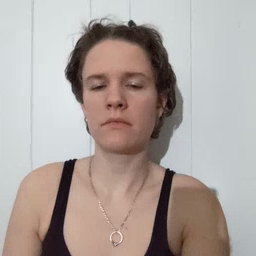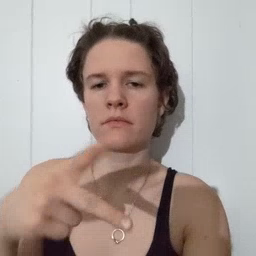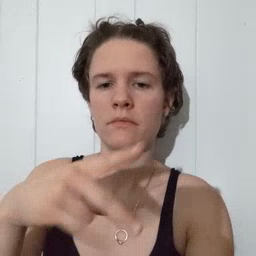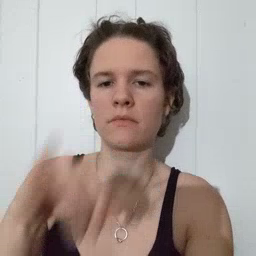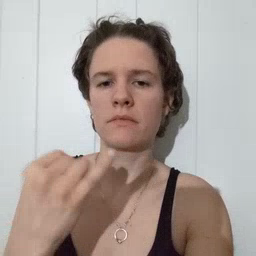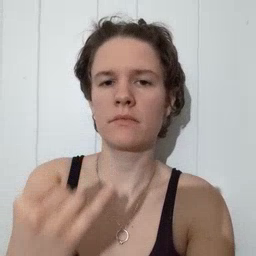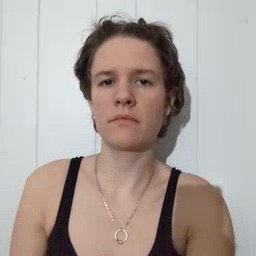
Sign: pajamas